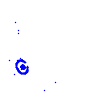
Particle: electron